Field crop: tomato
Growth stage: 1
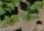
Species: solanum